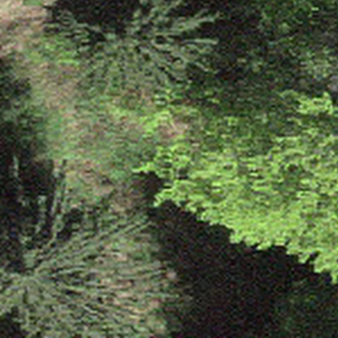
Label: other